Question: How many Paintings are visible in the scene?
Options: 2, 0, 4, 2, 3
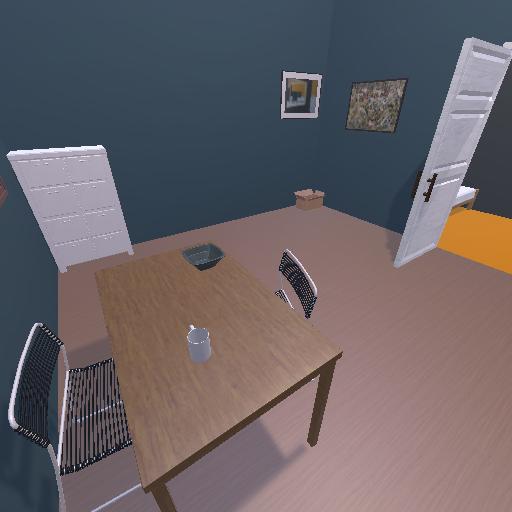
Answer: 2